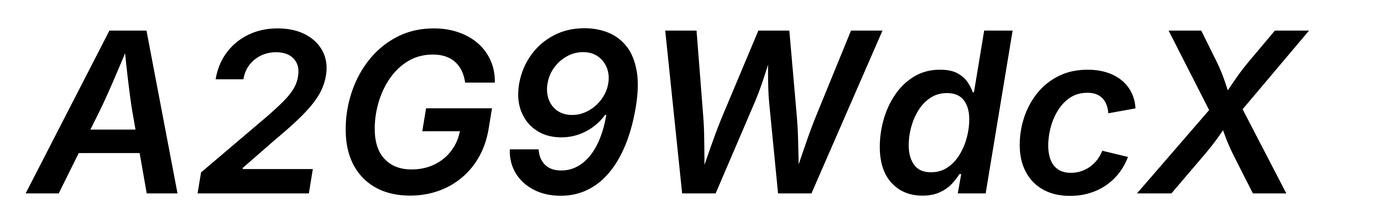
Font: Inter-Italic_SemiBold_Italic